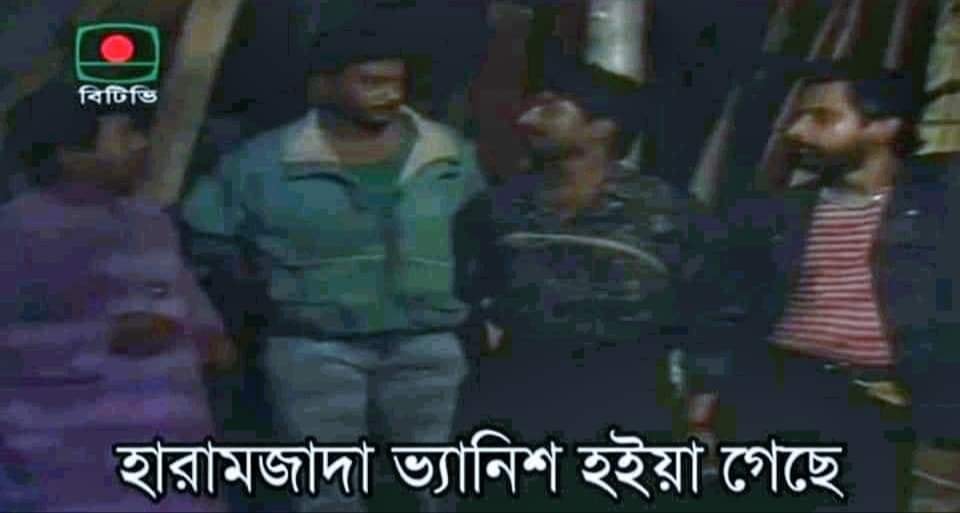
Caption: হারামজাদা ভ্যানিশ হইয়া গেছে
Label: non-hate